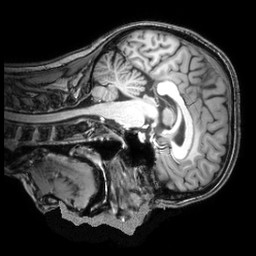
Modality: T1w
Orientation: sagittal
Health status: healthy
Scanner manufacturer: philips
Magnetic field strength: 3 T
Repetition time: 0.008185 s
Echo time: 0.003746 s